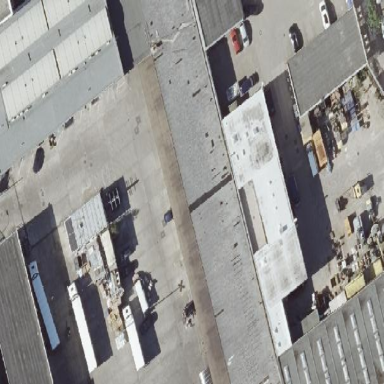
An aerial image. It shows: Commercial building.